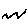
Label: zigzag